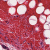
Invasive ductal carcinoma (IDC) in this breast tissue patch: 0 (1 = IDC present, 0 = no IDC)